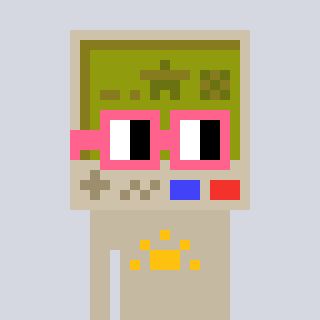
a pixel art character with square pink glasses, a gameboy-shaped head and a bege-colored body on a cool background